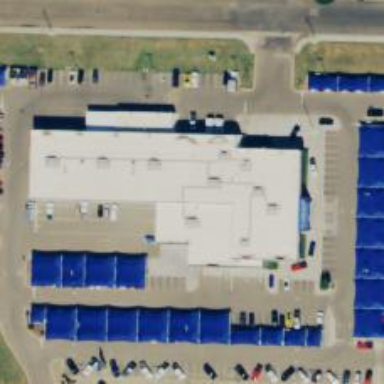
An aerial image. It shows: Building housing car shop.